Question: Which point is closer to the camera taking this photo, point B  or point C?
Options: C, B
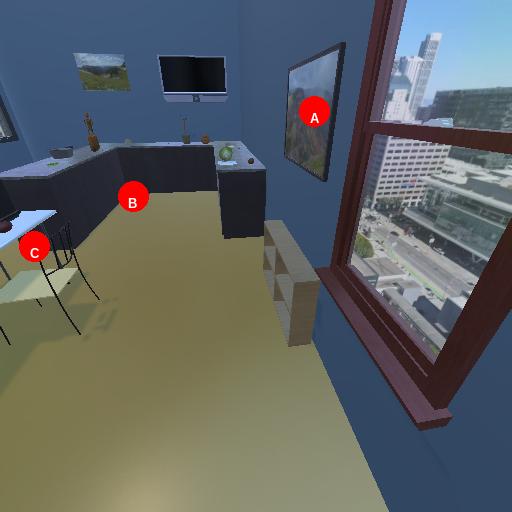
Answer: C